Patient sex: M
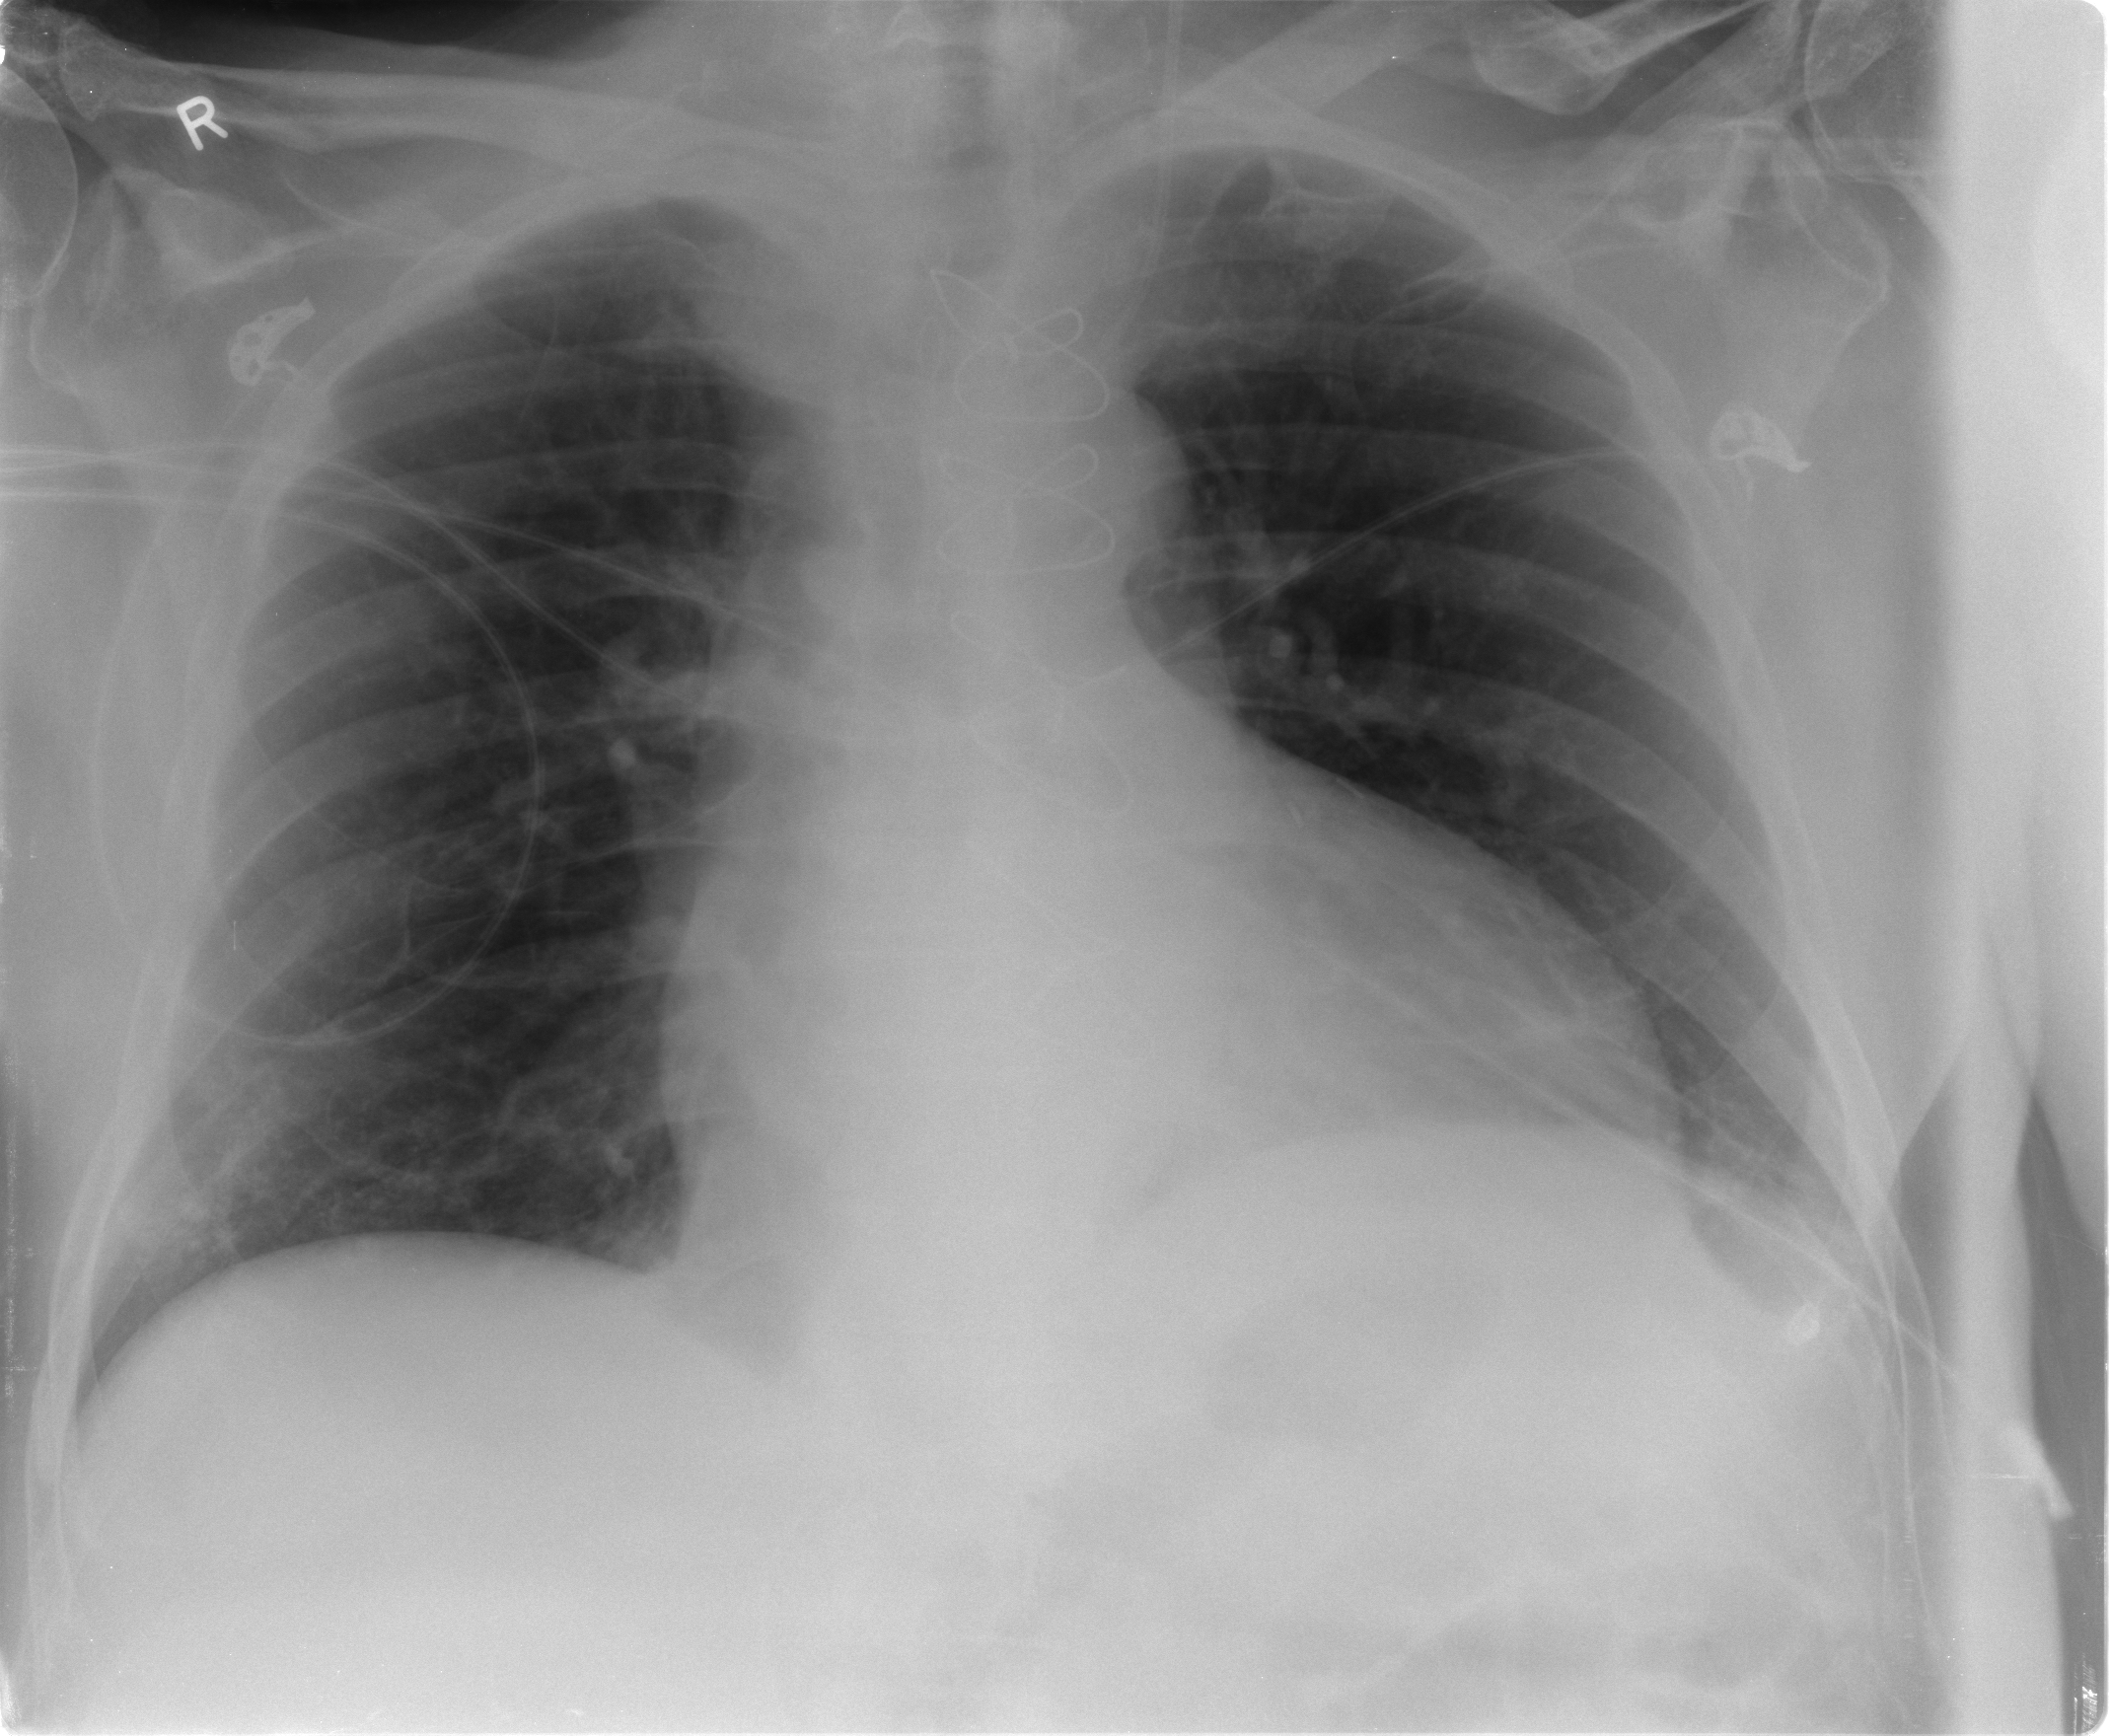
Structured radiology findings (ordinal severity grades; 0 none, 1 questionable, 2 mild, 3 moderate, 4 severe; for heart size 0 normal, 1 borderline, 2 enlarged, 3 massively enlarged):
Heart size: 2
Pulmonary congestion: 0
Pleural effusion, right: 0
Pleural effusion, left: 1
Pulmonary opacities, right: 0
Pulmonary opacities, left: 0
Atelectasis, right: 0
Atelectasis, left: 0